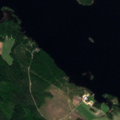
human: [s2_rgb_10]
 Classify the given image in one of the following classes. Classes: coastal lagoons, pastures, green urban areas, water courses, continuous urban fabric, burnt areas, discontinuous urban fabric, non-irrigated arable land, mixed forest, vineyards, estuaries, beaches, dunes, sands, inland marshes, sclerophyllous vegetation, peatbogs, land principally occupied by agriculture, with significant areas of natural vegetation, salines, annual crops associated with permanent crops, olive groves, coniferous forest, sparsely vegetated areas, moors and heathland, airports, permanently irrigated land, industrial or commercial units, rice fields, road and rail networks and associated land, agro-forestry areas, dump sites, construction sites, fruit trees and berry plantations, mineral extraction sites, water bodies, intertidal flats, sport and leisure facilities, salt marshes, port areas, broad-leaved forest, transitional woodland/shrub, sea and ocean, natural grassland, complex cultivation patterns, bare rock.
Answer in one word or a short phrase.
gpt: coniferous forest, mixed forest, water bodies